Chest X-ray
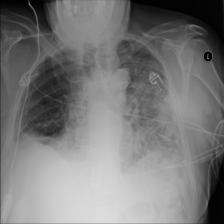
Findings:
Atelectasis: positive
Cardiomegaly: negative
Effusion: positive
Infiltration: positive
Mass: negative
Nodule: negative
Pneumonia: negative
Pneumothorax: negative
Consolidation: negative
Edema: negative
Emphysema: negative
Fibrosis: negative
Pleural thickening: negative
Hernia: negative